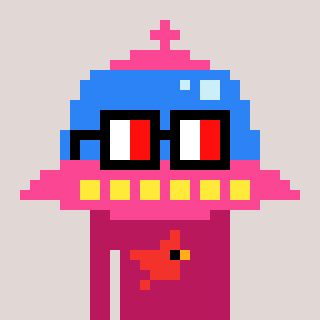
a pixel art character with square glasses with black frames and red eyes, a ufo-shaped head and a darkpink-colored body on a warm background